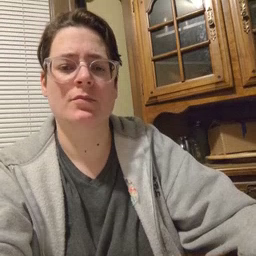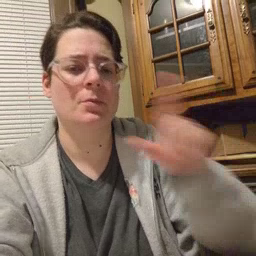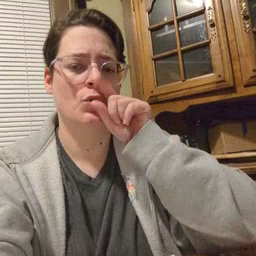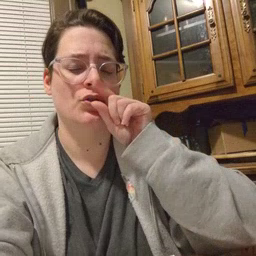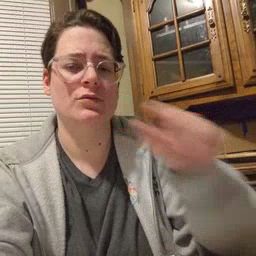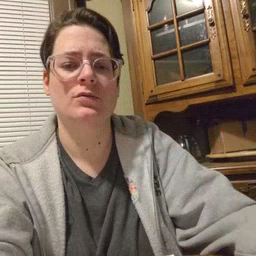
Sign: bird